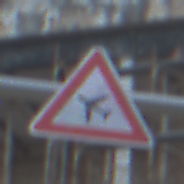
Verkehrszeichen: FlugbetriebRechts
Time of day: MorningAfternoon
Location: Outdoor (Suburban)
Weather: PartlyCloudy
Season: NotSpecified
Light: Natural